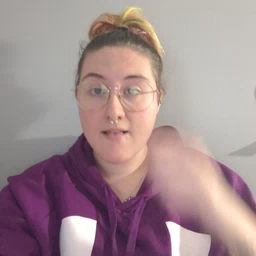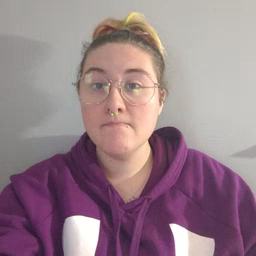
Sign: time